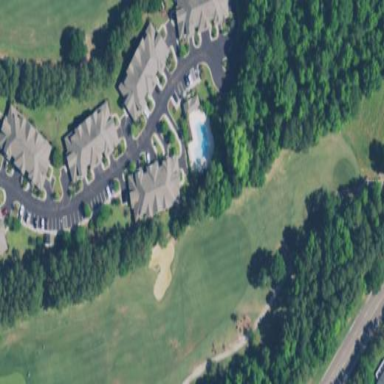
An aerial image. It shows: Golf fairway surrounded by grass.